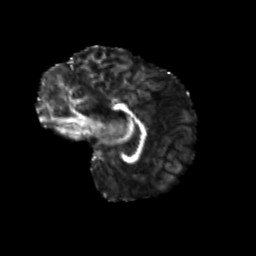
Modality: FA
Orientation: sagittal
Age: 13
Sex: female
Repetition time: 9.5 s
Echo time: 0.089 s